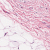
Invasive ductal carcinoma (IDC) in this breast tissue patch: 0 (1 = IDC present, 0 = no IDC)